Question: How to add a sum column in the gridview?? I have a table with the a 'grant_amount', and 'lcc_amount'. I want to add grant and lcc and display it in the gridview. How is that done?
I have successfully displayed already the data from the table to the gridview perfectly.

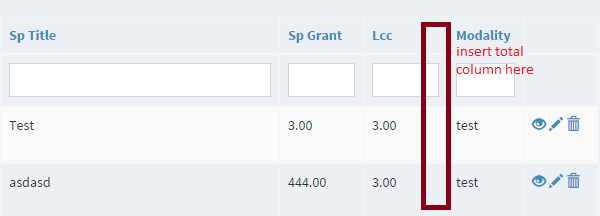
Answer: You need set new column and set 'value', 'label' property like that:
'''
'columns' => [
['class' => 'yii\grid\SerialColumn'],
'id',
...
'grant_amount',
'lcc_amount',
[
'label' => 'Sum',
'value' => function ($model) {
return $model->grant_amount + $model->lcc_amount;
}
],
'''
For more <URL>